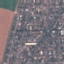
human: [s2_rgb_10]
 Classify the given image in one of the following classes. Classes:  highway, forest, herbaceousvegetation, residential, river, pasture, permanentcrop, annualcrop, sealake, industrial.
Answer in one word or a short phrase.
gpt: Residential